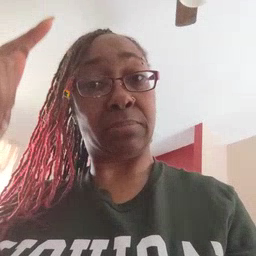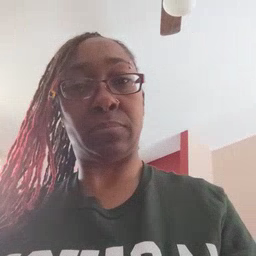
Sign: penny